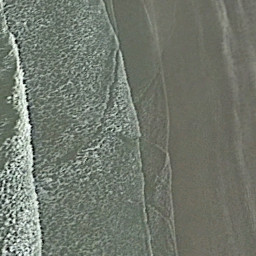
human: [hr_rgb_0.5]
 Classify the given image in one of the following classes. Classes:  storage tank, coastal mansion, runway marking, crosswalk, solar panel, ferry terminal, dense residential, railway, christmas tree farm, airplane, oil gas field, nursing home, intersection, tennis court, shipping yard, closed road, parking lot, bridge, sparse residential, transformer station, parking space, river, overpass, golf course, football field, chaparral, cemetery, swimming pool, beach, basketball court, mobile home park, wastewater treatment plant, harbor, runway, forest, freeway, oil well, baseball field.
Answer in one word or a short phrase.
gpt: beach